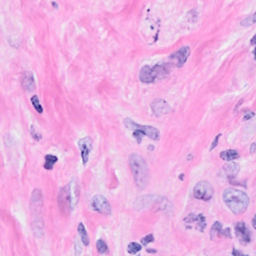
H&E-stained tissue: Breast